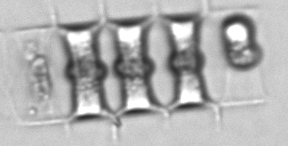
Label: Chaetoceros_didymus